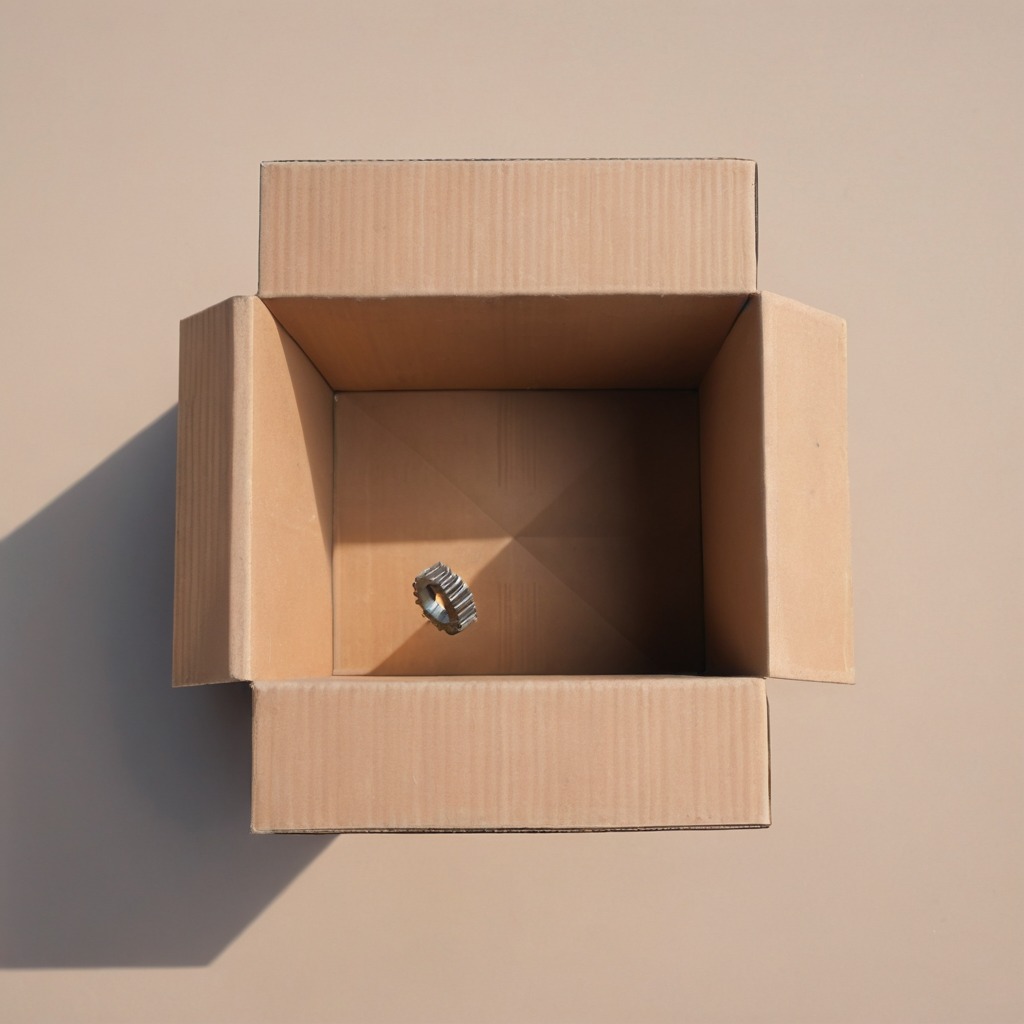
A steel gear with teeth is lying on a clean dry cardboard box surface in an outdoor workshop during daytime bright natural light soft shadows slightly creased but